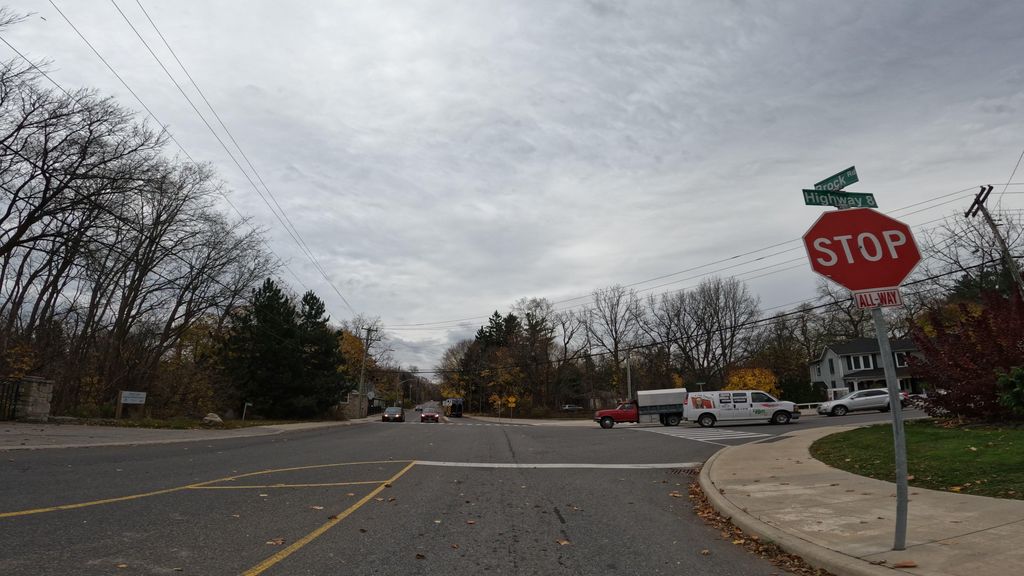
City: hamilton